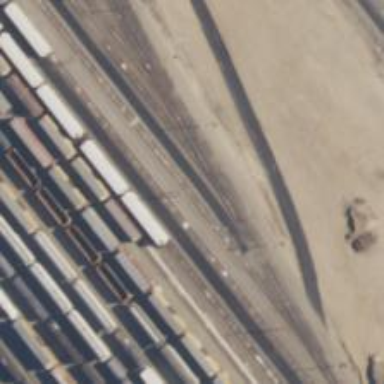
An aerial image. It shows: Railway yard in service.